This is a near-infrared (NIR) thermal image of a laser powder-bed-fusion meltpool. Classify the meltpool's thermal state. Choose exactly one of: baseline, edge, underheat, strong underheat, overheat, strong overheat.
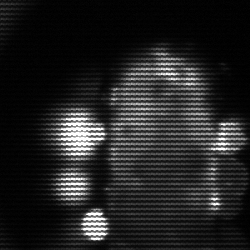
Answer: strong underheat